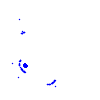
Particle: electron